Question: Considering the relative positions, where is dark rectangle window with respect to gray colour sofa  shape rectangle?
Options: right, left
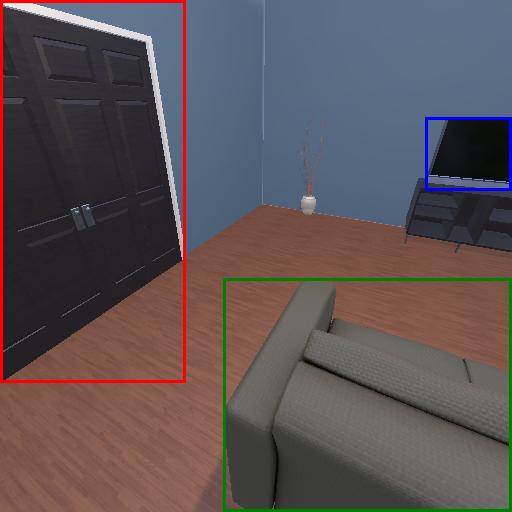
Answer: right